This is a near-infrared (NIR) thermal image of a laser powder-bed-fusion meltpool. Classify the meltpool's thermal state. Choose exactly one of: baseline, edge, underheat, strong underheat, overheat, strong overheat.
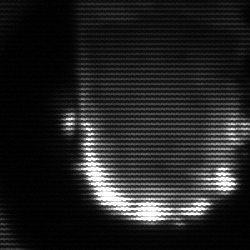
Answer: baseline